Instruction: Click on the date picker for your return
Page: home
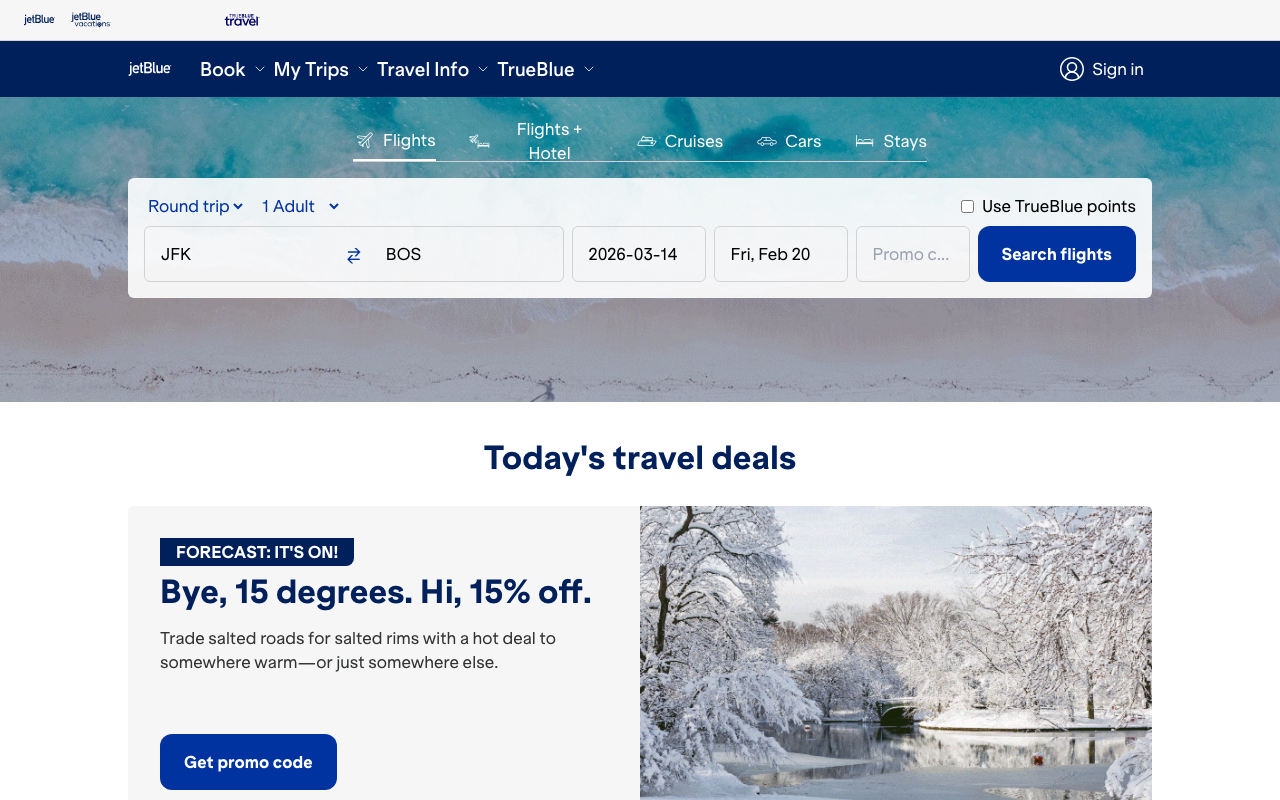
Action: click